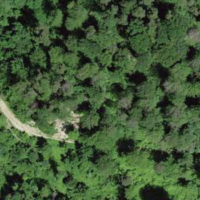
EUNIS habitat code: 41
Species observed at this site:
Tussilago farfara